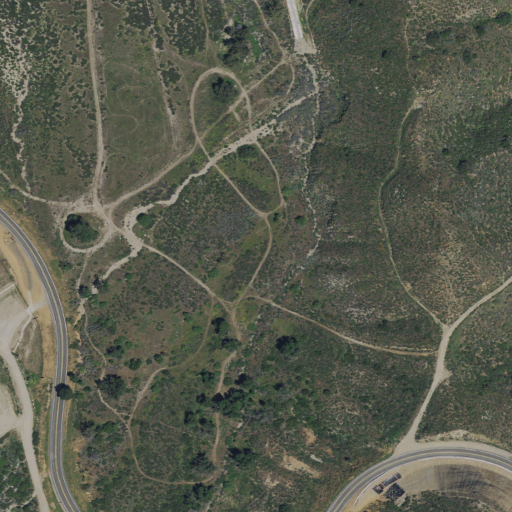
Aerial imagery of valley in California named Slater Canyon containing shrub, grassland, open development, and low intensity development